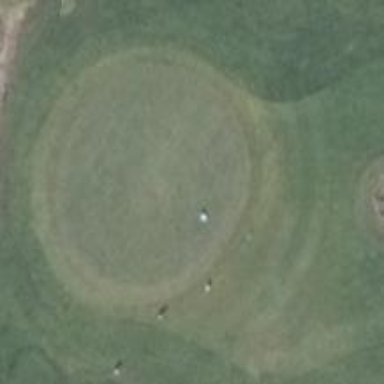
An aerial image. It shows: Golf hole.